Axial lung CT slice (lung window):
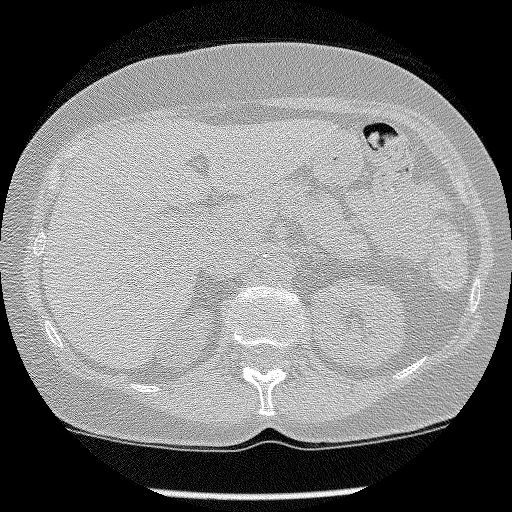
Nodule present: no